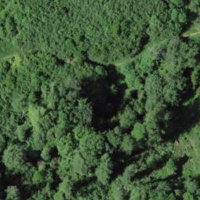
EUNIS habitat code: 44
Species observed at this site:
Tanacetum vulgare